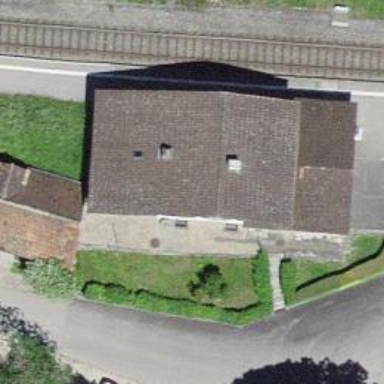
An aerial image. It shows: Railway halt station for public transport.